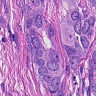
Metastatic tissue present: yes